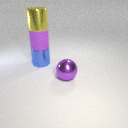
large blue metal cylinder below large purple rubber cylinder